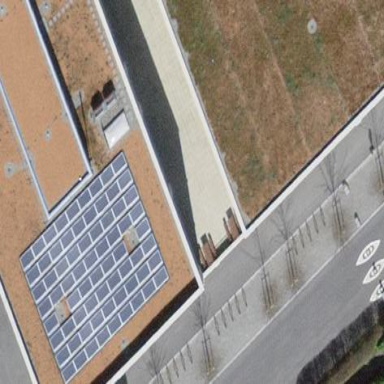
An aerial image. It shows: Solar power generator.